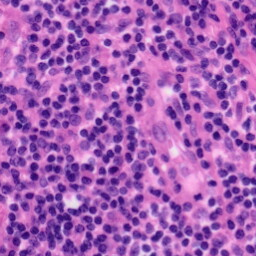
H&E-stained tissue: Tonsil